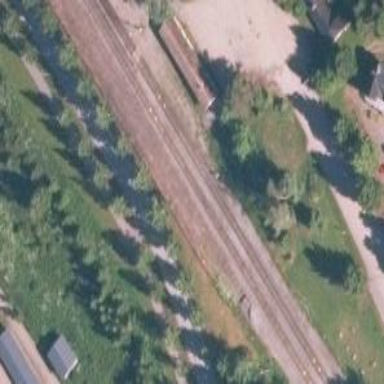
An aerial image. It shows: Railway track of class B1.